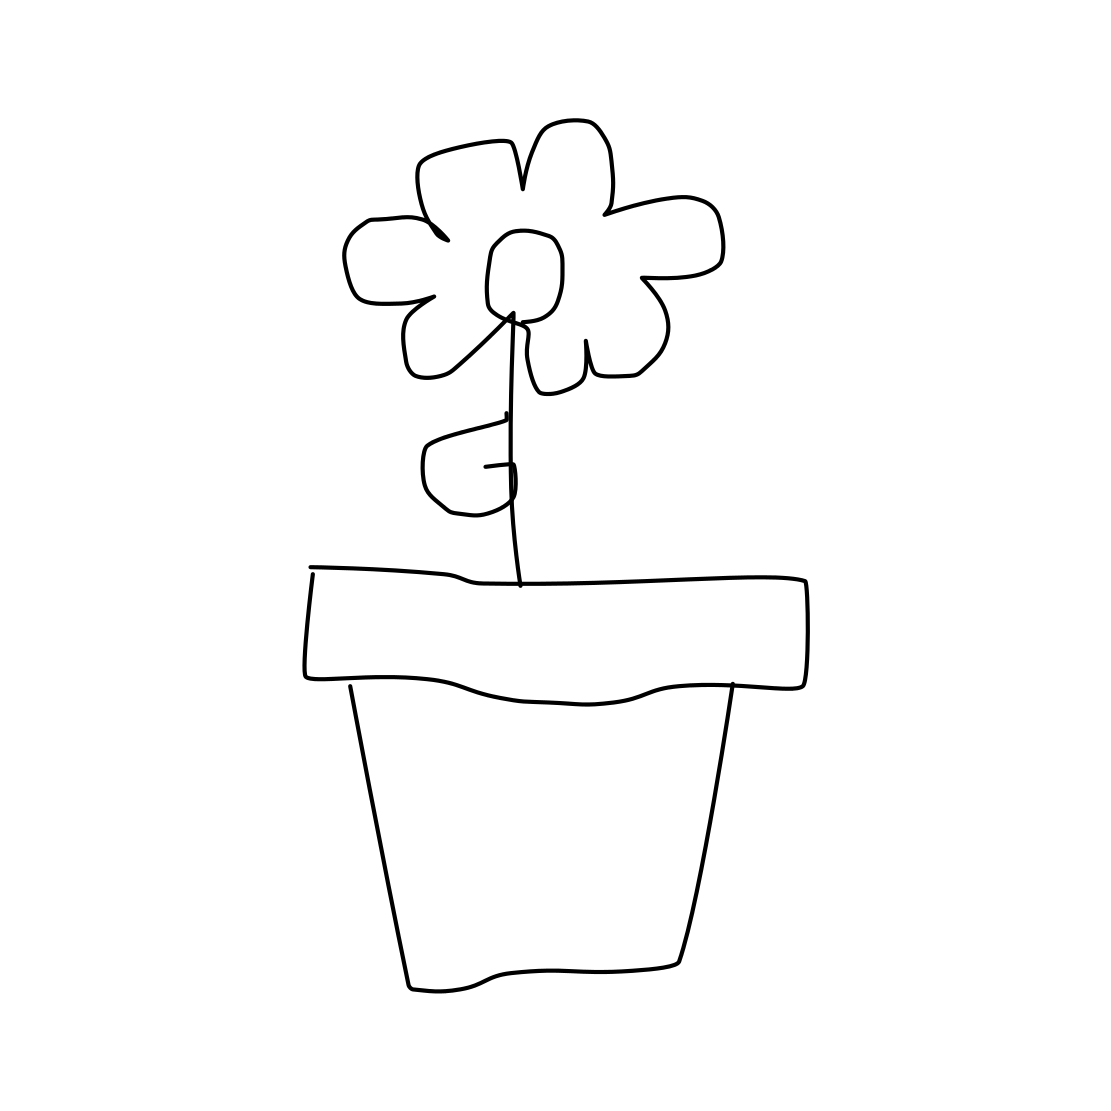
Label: potted plant